Aerial crown-view tile of a tropical tree (Barro Colorado Island, Panama), acquired 20241014:
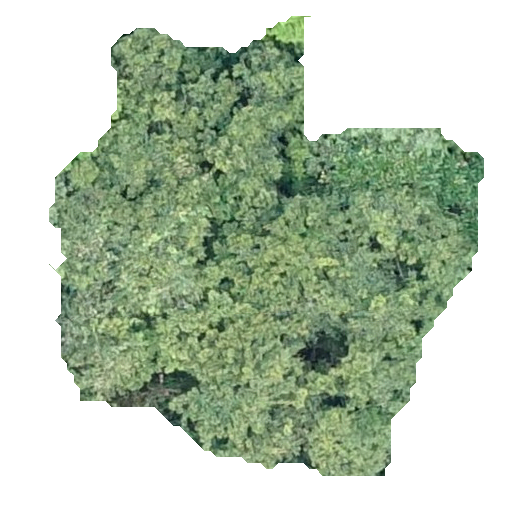
Species: Apeiba membranacea
GBIF accepted scientific name: Apeiba membranacea
Crown area: 209.161 m²